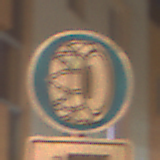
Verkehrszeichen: SchneekettenVorgeschrieben
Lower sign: MehrspurigeFahrzeuge2
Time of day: Night
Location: Outdoor (Urban)
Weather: Clear
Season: NotSpecified
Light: Artificial